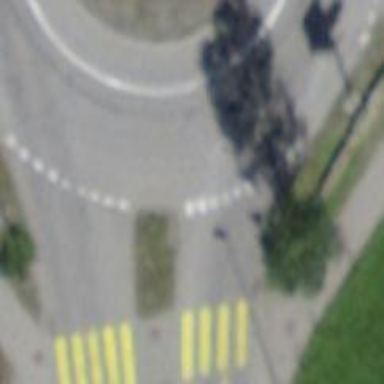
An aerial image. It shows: Road with "give way" sign.